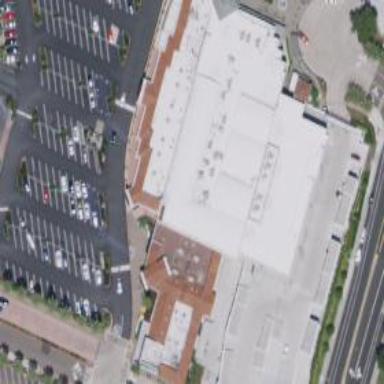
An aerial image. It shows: Commercial building.